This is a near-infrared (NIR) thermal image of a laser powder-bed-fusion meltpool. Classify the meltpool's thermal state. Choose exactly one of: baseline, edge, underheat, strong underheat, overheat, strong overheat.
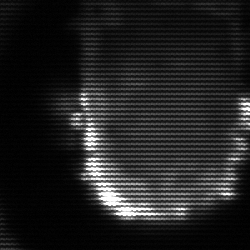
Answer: baseline